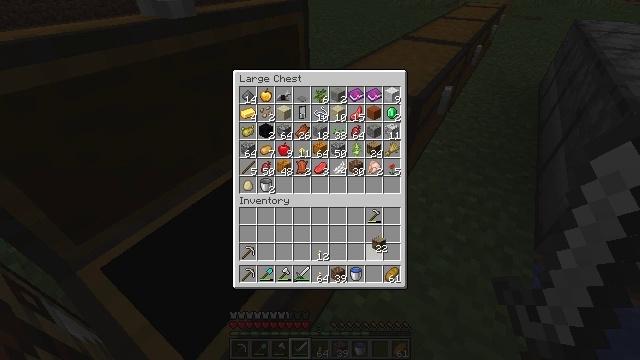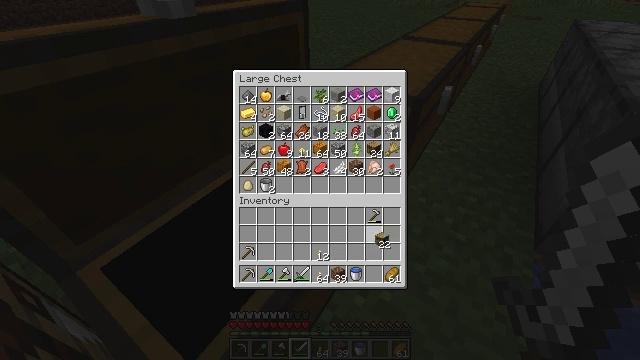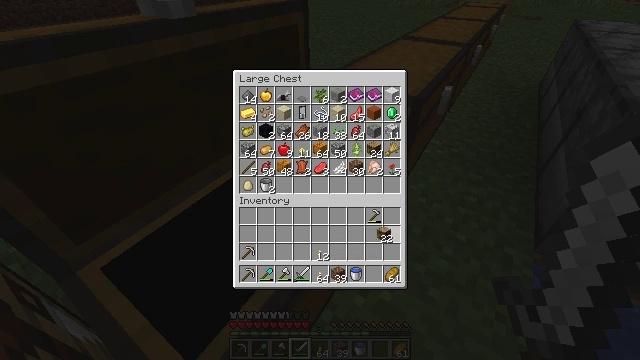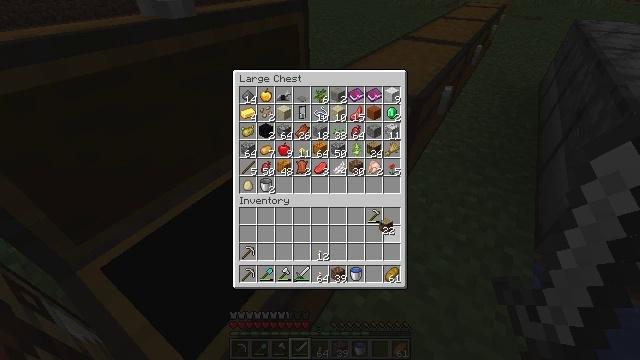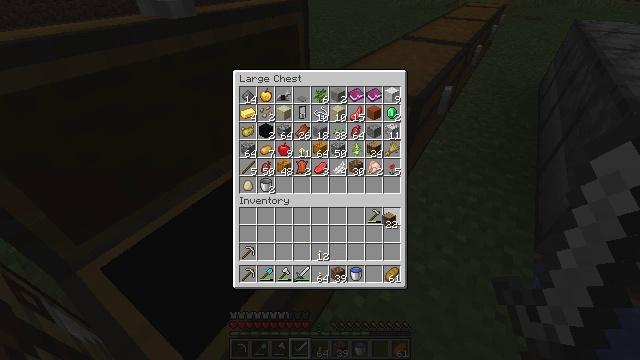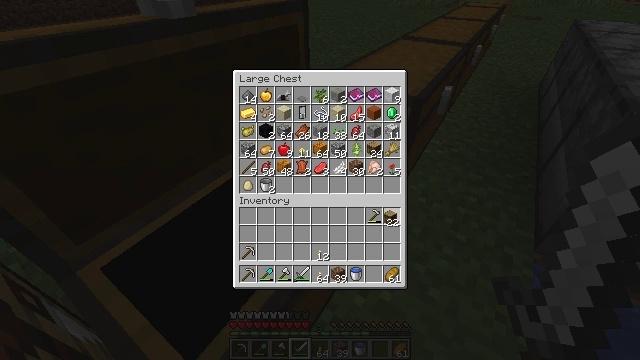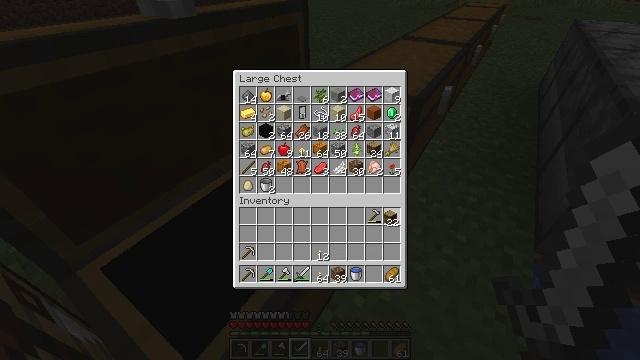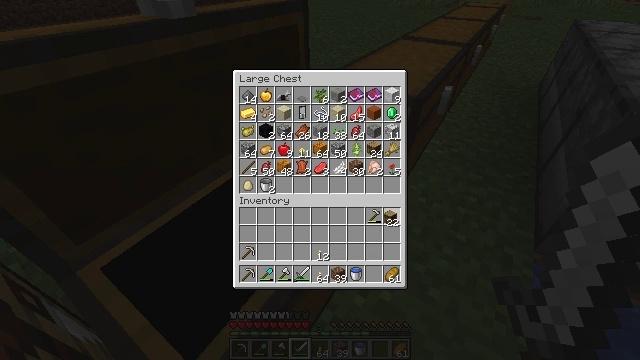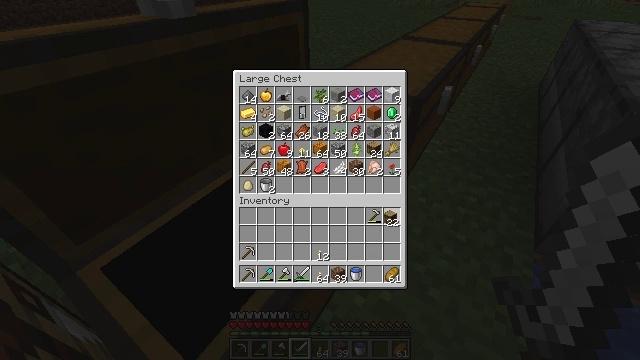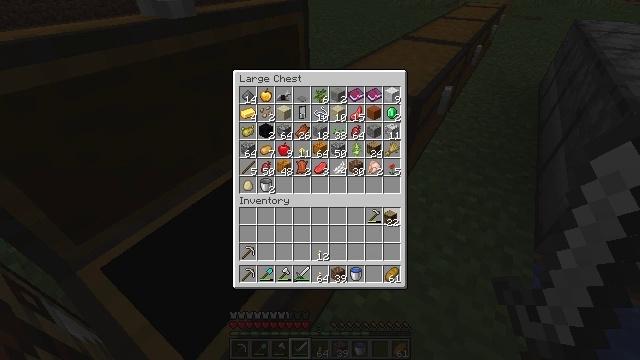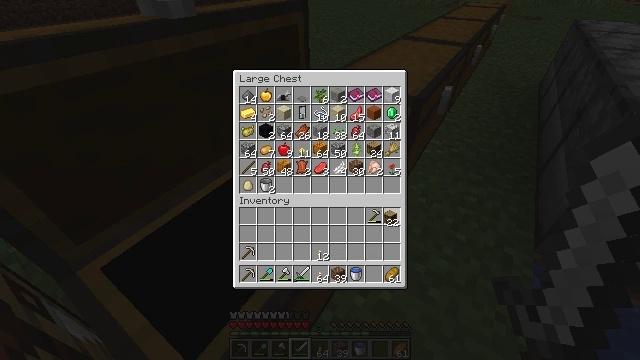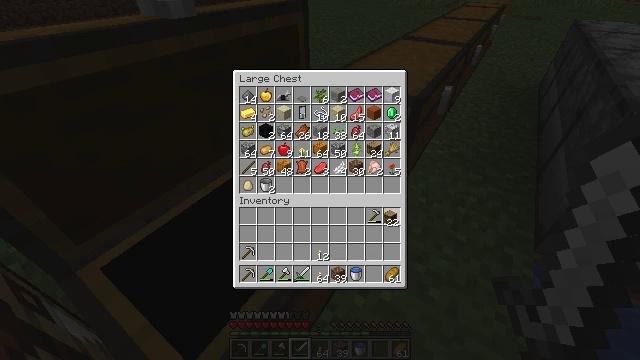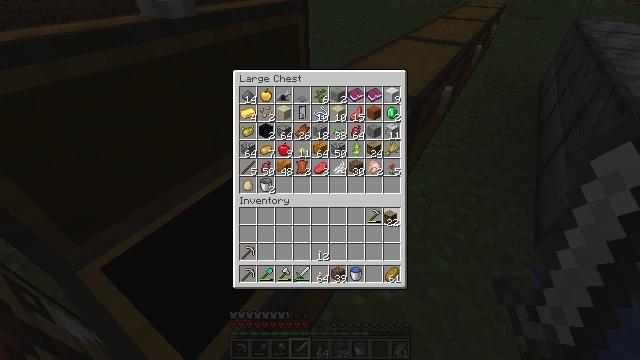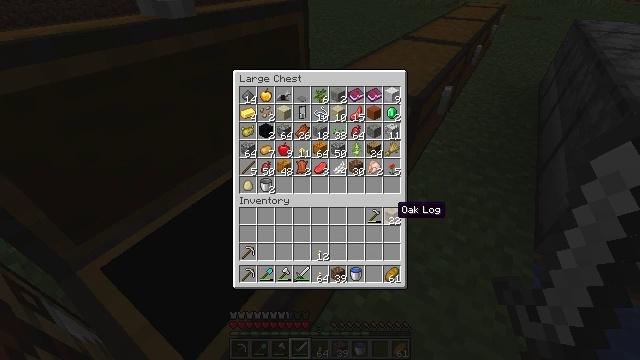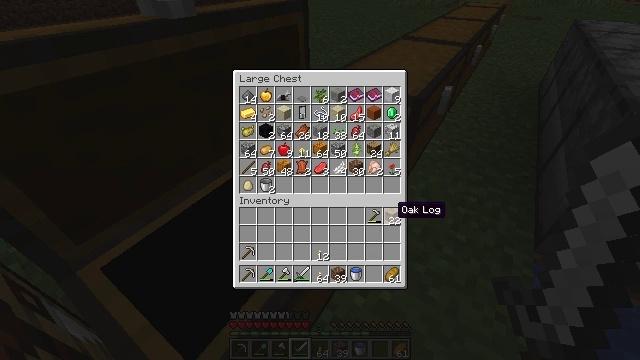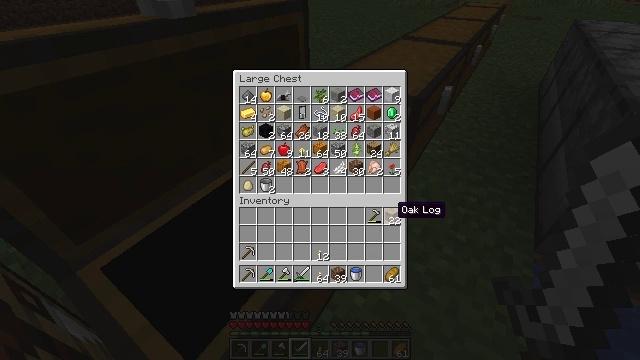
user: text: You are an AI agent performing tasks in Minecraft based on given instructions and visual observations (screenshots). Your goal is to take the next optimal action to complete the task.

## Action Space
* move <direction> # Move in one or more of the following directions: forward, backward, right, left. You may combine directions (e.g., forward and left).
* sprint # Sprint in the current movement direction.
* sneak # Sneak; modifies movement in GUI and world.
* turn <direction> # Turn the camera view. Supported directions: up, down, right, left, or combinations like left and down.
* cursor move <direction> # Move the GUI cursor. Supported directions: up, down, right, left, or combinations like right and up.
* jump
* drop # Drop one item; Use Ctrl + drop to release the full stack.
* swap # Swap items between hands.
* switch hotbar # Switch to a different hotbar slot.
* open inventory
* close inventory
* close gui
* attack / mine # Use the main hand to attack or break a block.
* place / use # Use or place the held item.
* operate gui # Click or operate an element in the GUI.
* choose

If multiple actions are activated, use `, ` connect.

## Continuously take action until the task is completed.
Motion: motion action
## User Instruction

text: Mine a hay block from the field.
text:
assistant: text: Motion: no_op
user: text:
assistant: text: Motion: no_op
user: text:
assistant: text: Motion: cursor move up
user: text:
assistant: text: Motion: no_op
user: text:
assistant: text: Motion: no_op
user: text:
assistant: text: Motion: no_op
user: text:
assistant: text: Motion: no_op
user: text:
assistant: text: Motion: no_op
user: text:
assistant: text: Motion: no_op
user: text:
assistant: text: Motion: operate gui
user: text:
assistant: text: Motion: operate gui
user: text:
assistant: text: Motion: operate gui
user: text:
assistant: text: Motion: no_op
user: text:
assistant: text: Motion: no_op
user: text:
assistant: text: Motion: no_op
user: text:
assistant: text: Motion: no_op
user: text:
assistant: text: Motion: no_op
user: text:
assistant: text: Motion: no_op
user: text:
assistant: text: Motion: no_op
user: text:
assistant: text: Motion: no_op
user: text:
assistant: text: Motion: no_op
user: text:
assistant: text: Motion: no_op
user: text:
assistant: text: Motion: no_op
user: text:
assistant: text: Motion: no_op
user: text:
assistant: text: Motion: no_op
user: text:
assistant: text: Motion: no_op
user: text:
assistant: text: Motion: no_op
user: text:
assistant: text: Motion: no_op
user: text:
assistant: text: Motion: turn right
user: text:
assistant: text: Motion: turn right and up